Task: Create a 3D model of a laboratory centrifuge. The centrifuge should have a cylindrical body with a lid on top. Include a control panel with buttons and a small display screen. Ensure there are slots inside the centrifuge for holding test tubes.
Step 0:
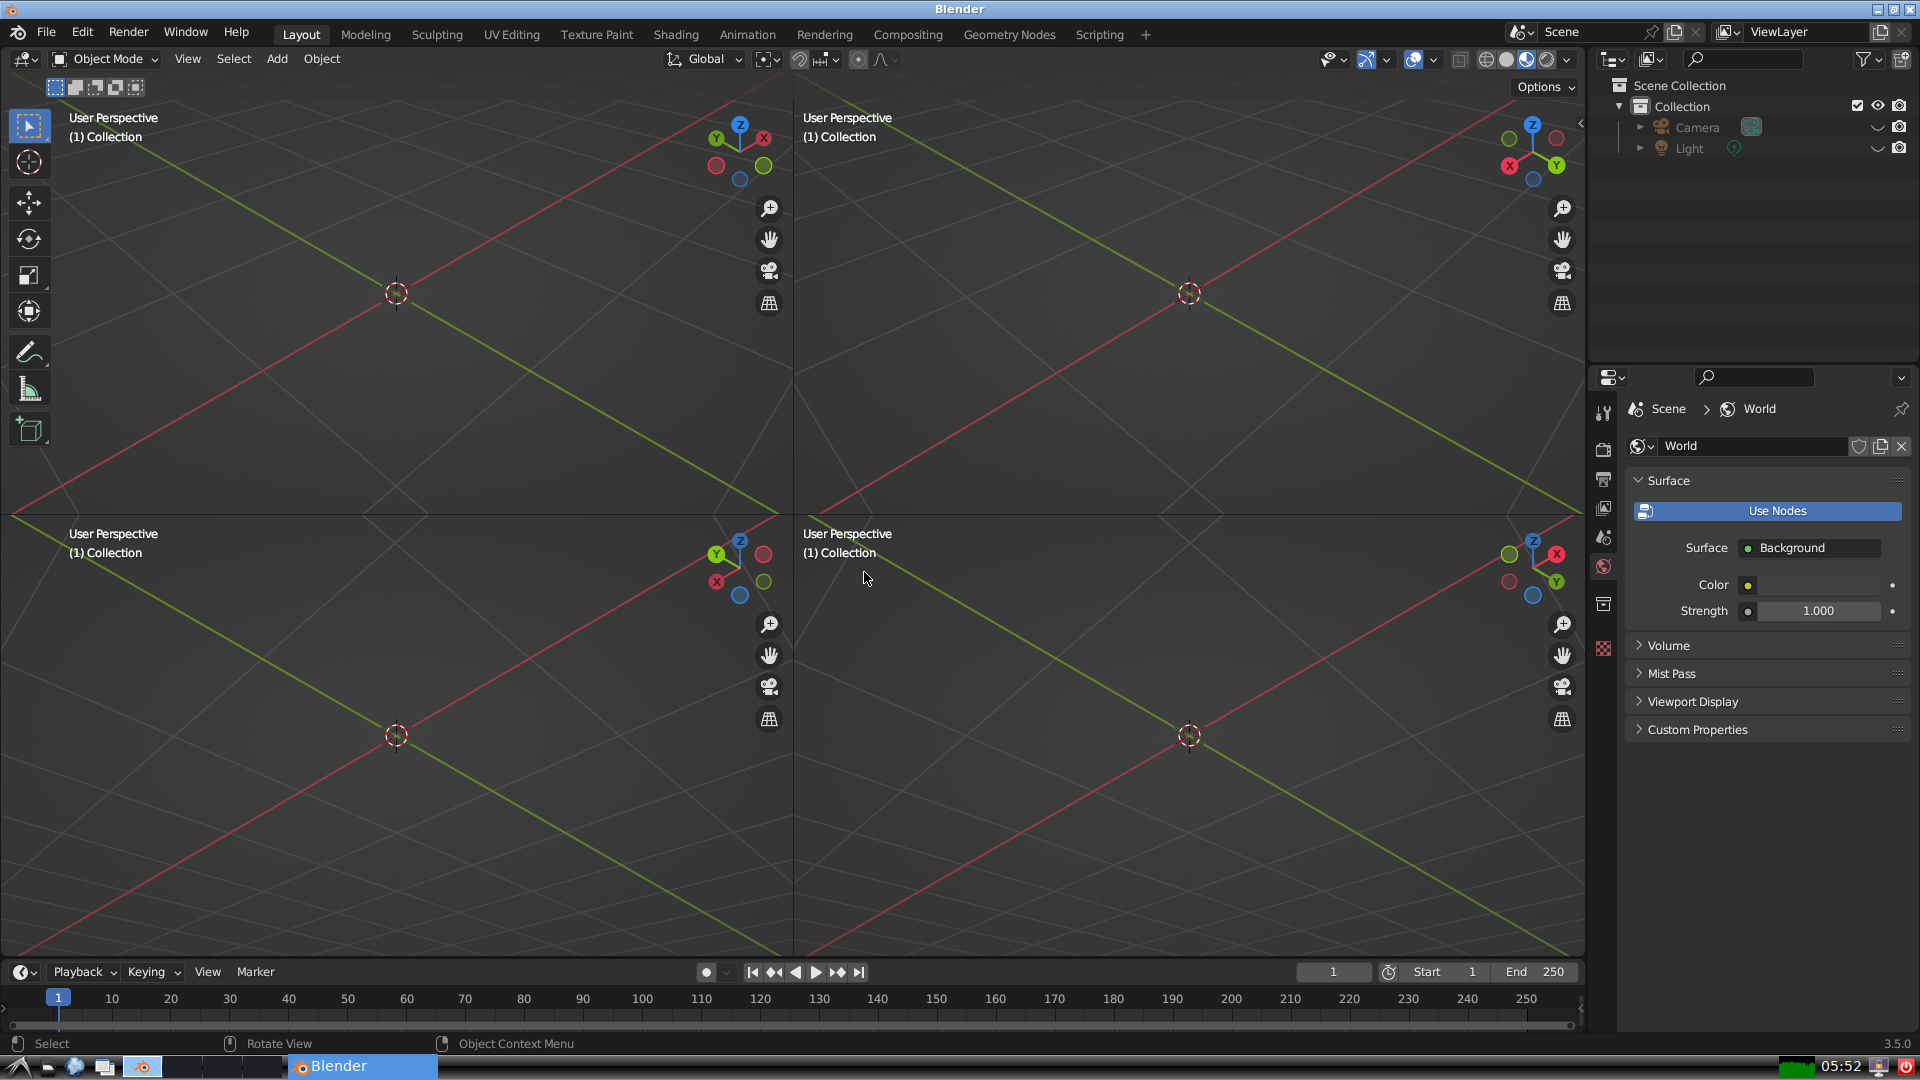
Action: {"mouse_move": [237, 58]}